Field crop: maize
Growth stage: 2
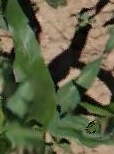
Species: maize